Question: This is pretty odd, since I made matrixes before with years/months but now for some reason the months are going: 1, 10, 11, 12, 3, 4, 5 etc...
The problem:

The sorting is fine in SQL Server, and the data the graph is showing is correct. It worked before when I tried it with other columns, but now it's messing up. It's using a DataSet as source that has following:
Godina(Year) as Int32,
Mjesec(Month) as Int32 and
BrojNarudzbi(Number of orders) as Int32, listed in DataTable in that order. This procedure is where I'm getting the records from, if it helps:
'''
begin
Select Count(NarudzbeID) as 'BrojNarudzbi', Month(N.DatumNarudzbe) as 'Mjesec', Year(N.DatumNarudzbe) as 'Godina'
from Narudzbe as N
Group by Year(N.DatumNarudzbe), Month(N.DatumNarudzbe)
Order by Year(N.DatumNarudzbe), Month(N.DatumNarudzbe)
'''
Again, the data that's being displayed is correct, just months are not being sorted for some odd reason.
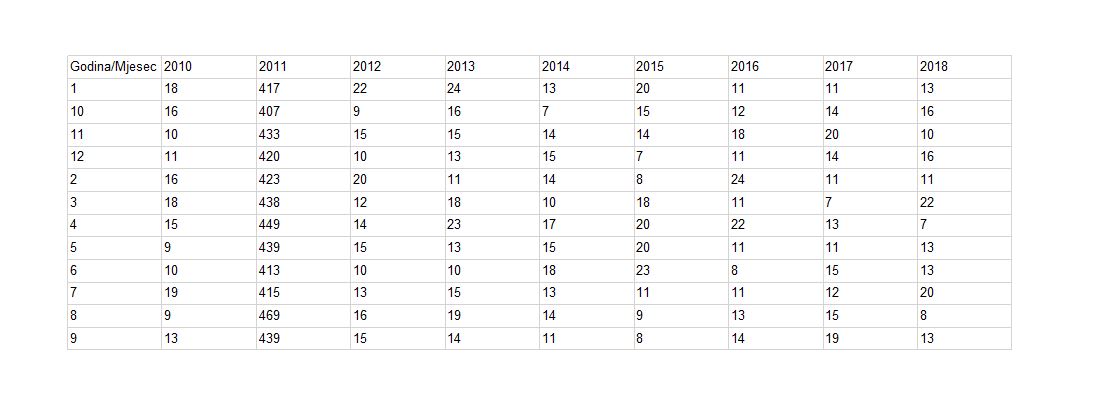
Answer: Verify data type in the dataset for this column.
It is alphabetical order as if there were strings. Try to add ''0'' before one digit months.
'''
begin
Select Count(NarudzbeID) as 'BrojNarudzbi',
right('0'+cast(Month(N.DatumNarudzbe) as varchar(2)),2) as 'Mjesec',
Year(N.DatumNarudzbe) as 'Godina'
from Narudzbe as N
Group by Year(N.DatumNarudzbe), Month(N.DatumNarudzbe)
Order by Year(N.DatumNarudzbe), Month(N.DatumNarudzbe)
'''